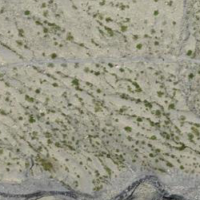
EUNIS habitat code: 48
Species observed at this site:
Aglais urticae